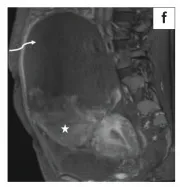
MR imaging in torsion of a subserosal uterine leiomyoma. Sagittal. MR images (curved arrow). A small juxtauterine area of relatively homogeneous T2 isointense signal in c) and post-contrast enhancement in d-f) is seen adjacent to its site of uterine attachment.
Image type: radiology (mri)